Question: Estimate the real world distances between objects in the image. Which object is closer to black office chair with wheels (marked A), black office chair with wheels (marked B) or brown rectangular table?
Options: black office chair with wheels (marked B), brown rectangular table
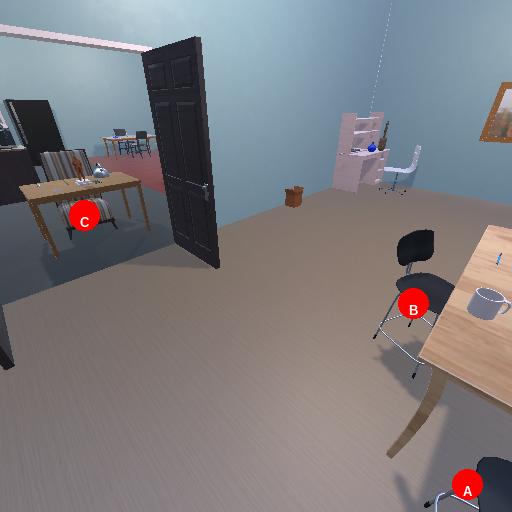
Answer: black office chair with wheels (marked B)